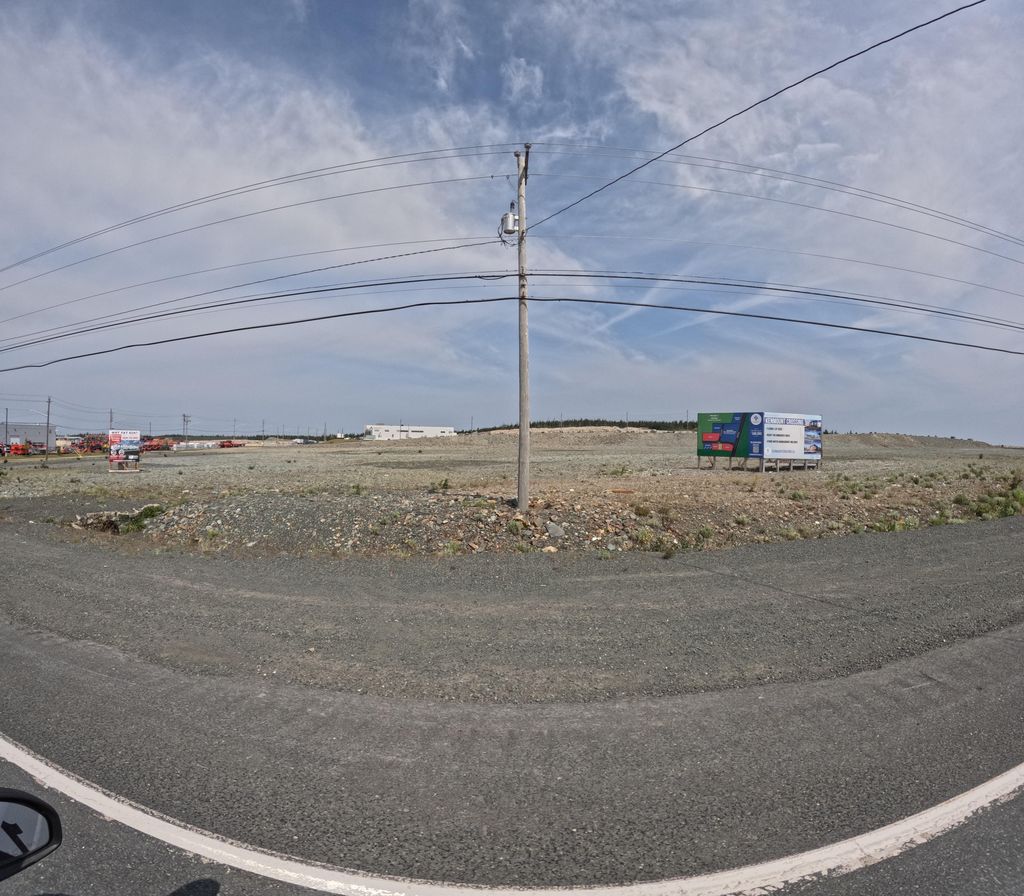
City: st_johns